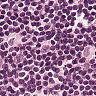
Metastatic tissue present: no